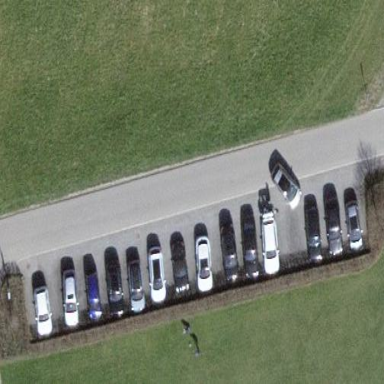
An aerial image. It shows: Parking area with asphalt surface.